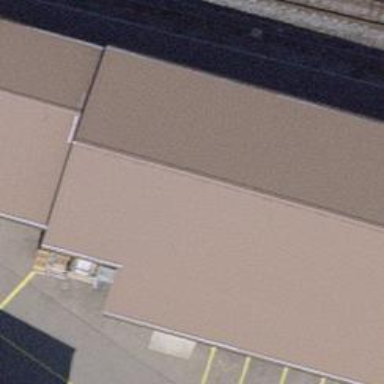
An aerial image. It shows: Building.